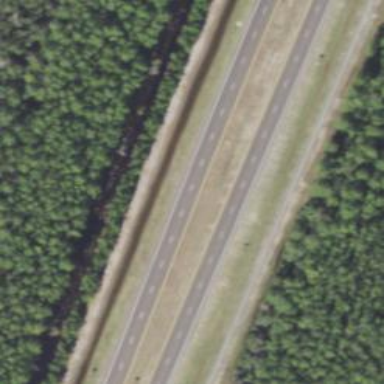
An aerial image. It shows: Primary road with asphalt surface.